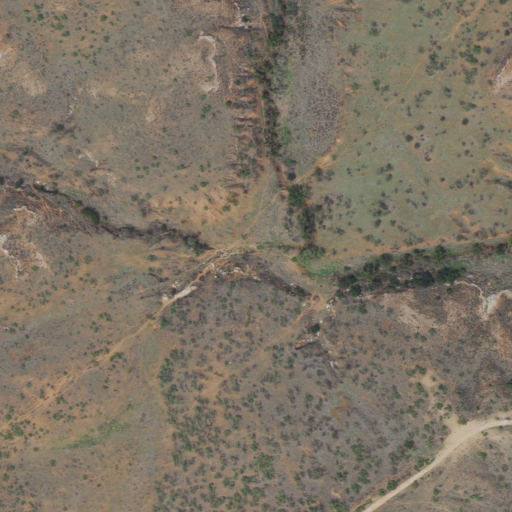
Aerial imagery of valley in Texas named Housetop Canyon containing only shrub